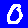
Digit: 0